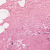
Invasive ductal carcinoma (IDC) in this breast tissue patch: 0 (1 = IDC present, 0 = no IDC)